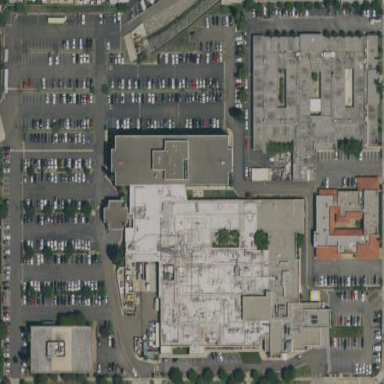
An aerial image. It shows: Hospital providing healthcare services.